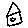
Label: house